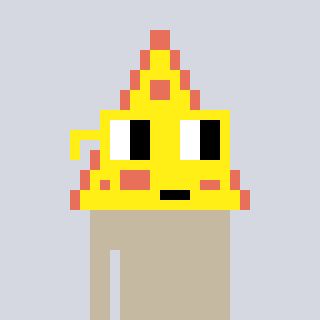
a pixel art character with square yellow glasses, a pizza-shaped head and a darkpink-colored body on a cool background